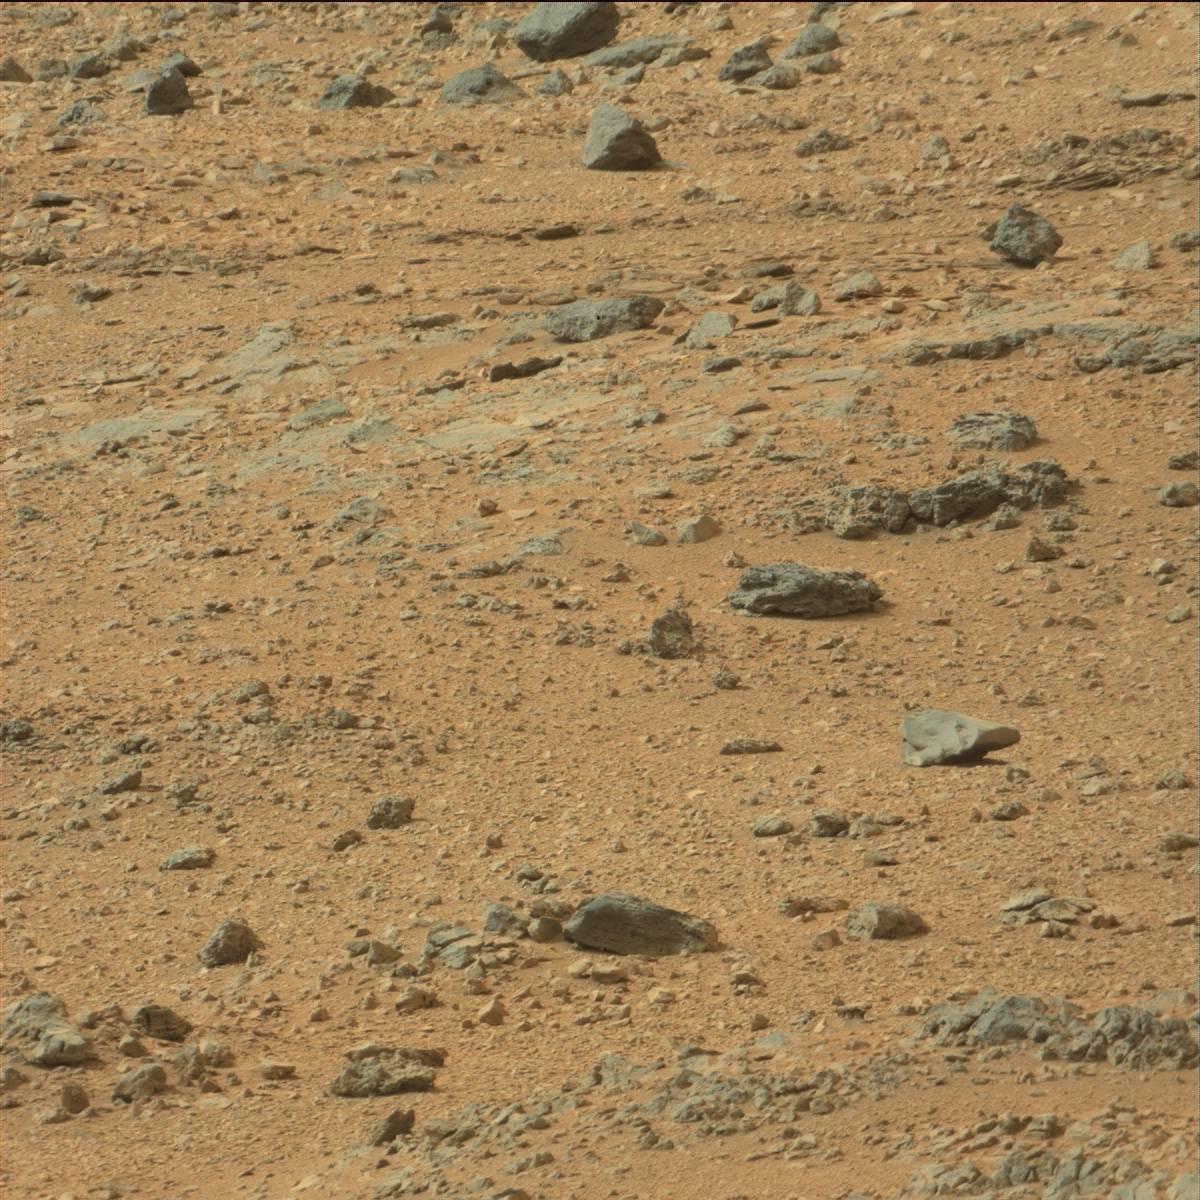
Terrain classes present: Bedrock, Rock, Sand / Soil